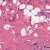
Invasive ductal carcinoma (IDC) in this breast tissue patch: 1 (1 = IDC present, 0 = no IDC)